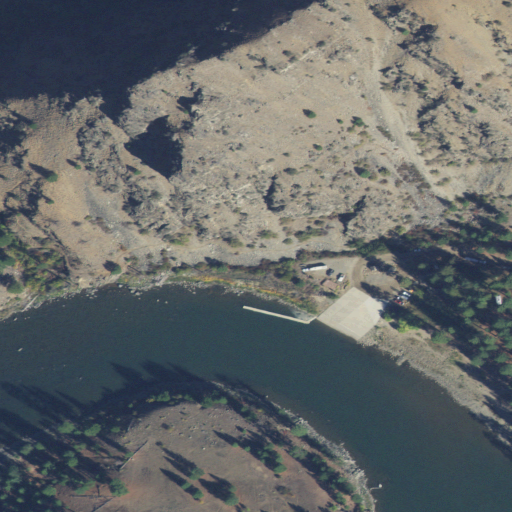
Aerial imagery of bar in Idaho named Corn Creek Bar containing shrub, open water, evergreen forest, grassland, and low intensity development